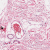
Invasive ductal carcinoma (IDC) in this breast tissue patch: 0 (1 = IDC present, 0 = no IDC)